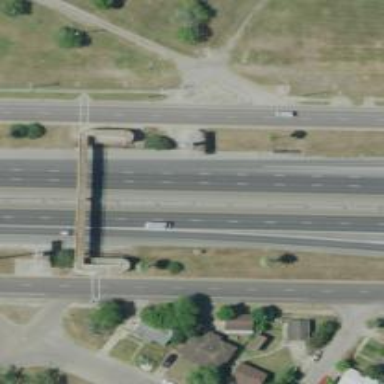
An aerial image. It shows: Motorway junction.